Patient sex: F
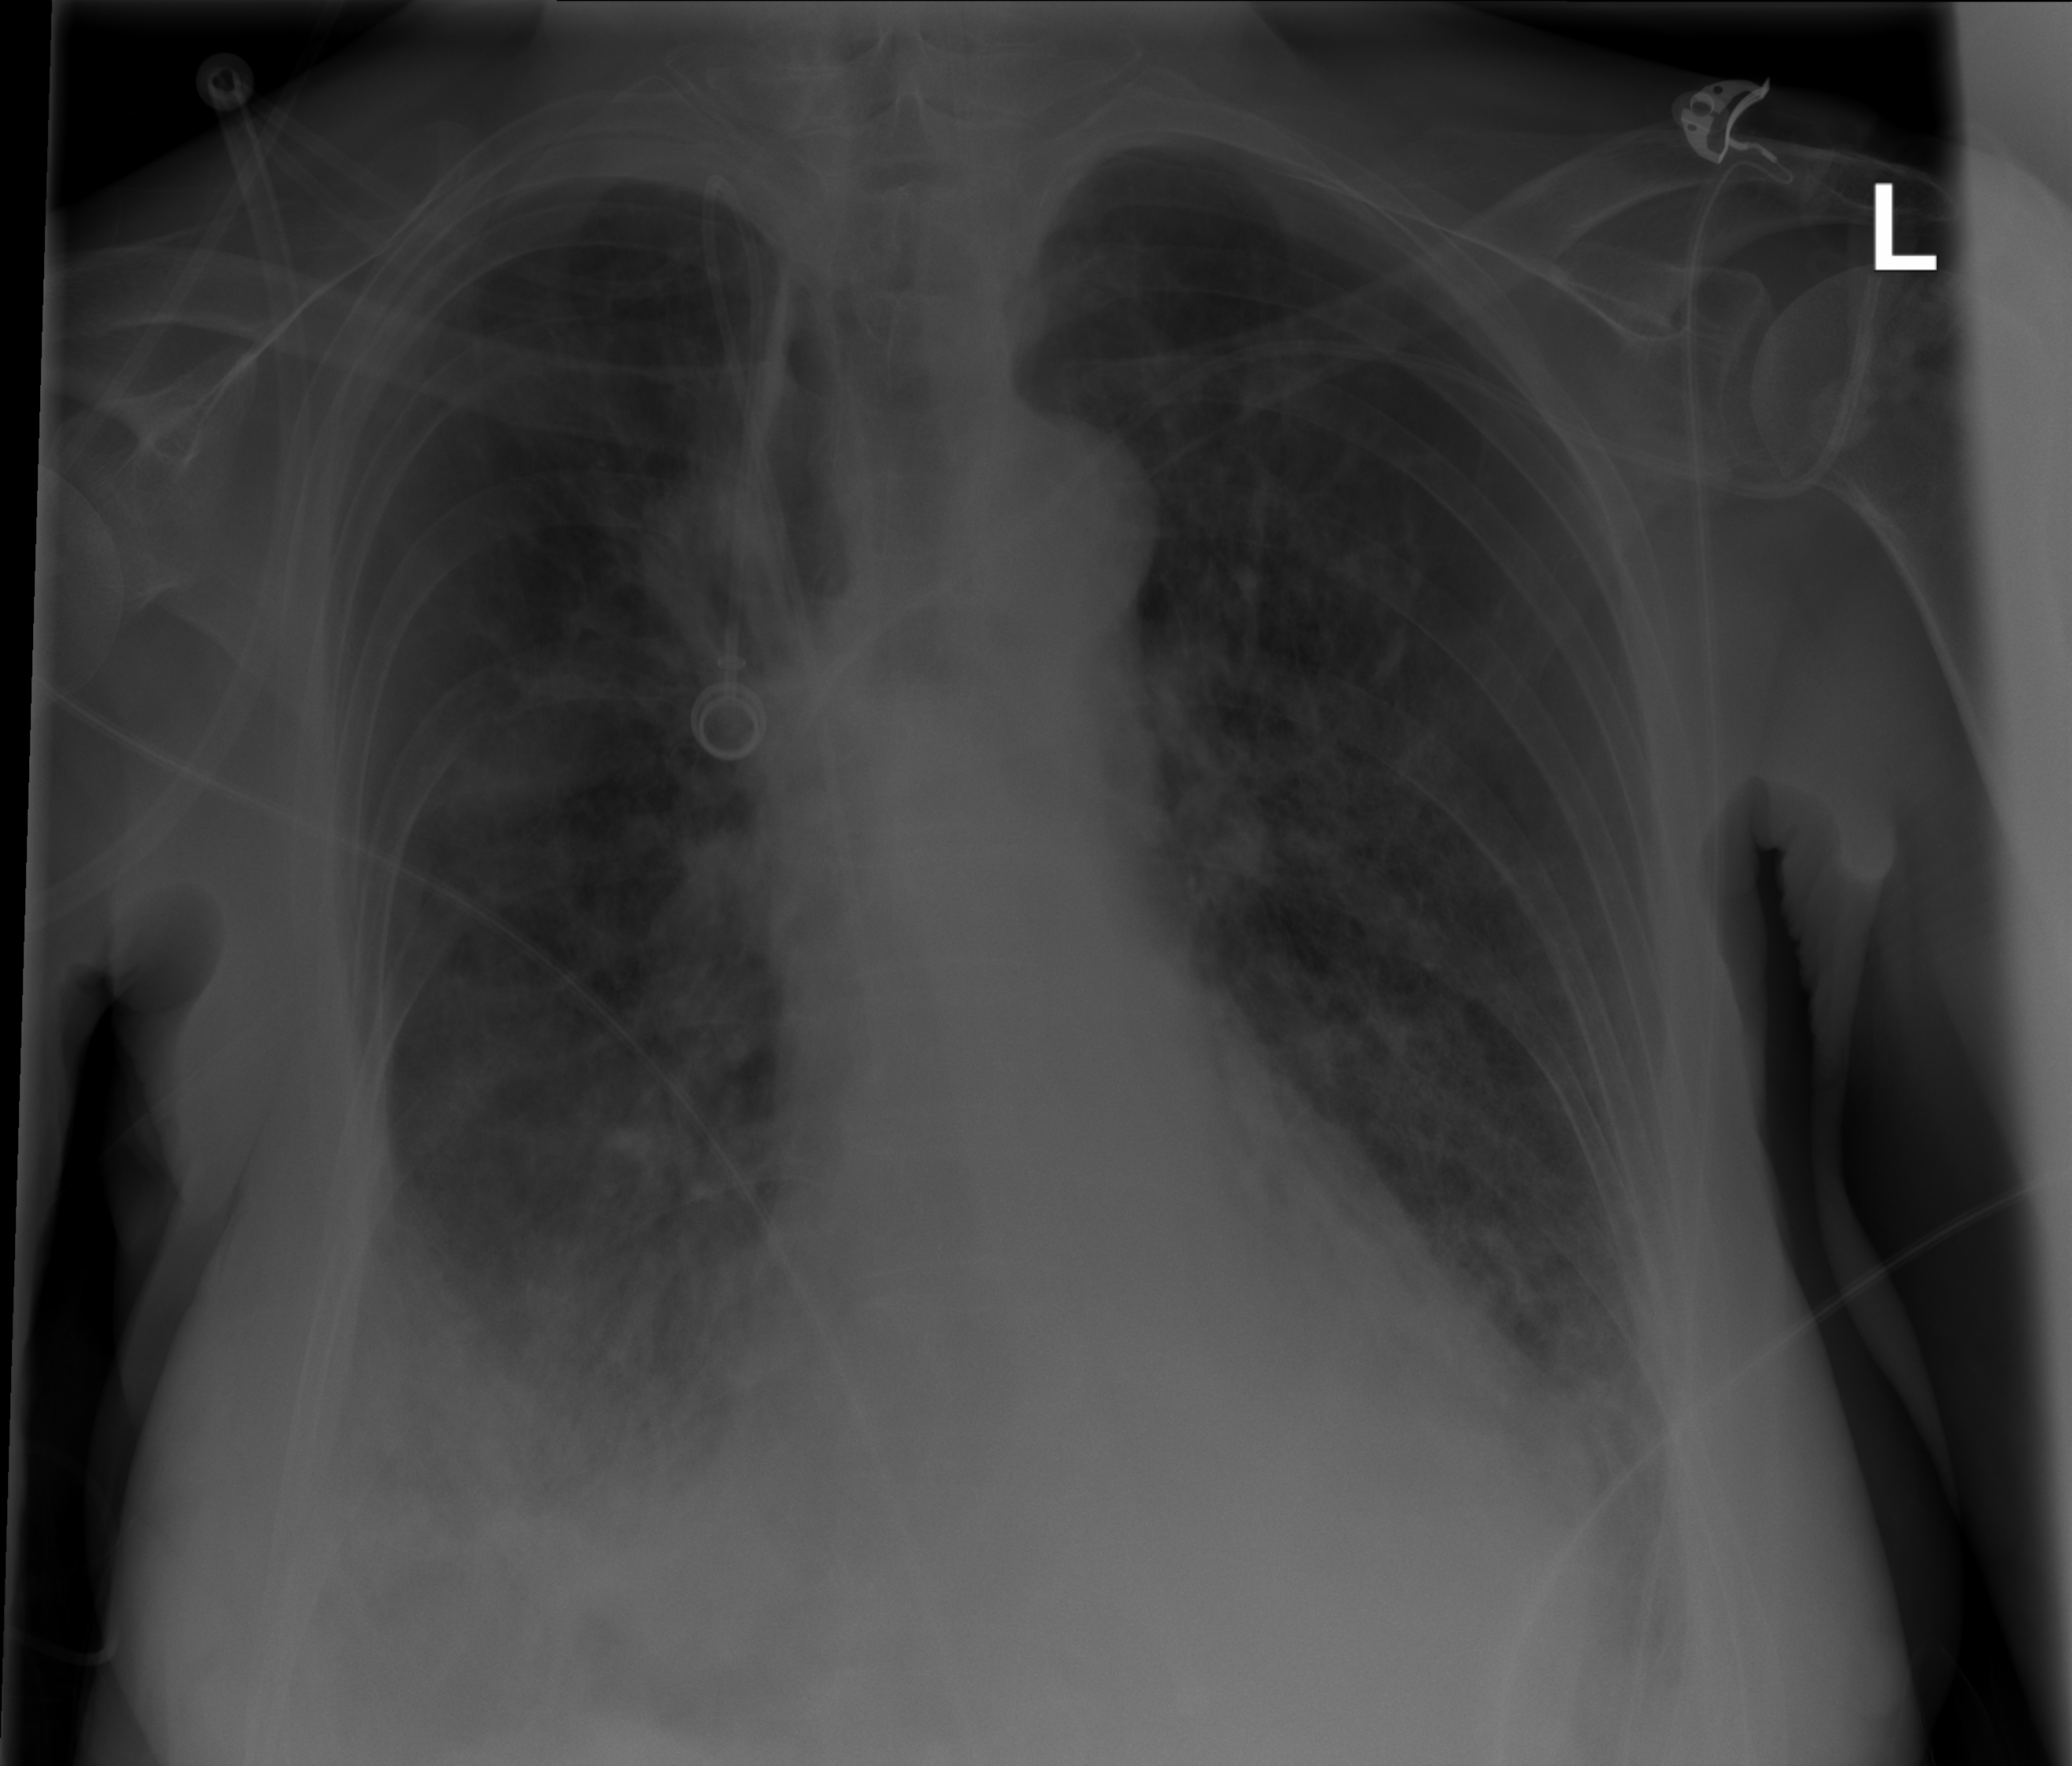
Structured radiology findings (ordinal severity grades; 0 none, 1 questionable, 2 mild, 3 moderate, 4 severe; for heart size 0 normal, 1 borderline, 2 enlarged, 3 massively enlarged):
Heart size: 1
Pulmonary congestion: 2
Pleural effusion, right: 2
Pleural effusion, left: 2
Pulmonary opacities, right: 1
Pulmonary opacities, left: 1
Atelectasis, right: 2
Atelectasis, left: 2